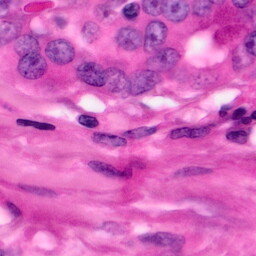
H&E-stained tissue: Pancreatic